Field crop: tomato
Growth stage: 2
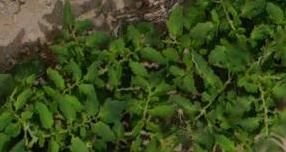
Species: tomato